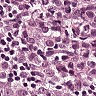
Metastatic tissue present: yes